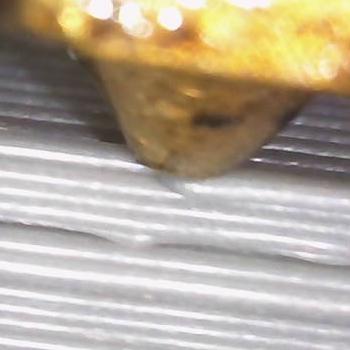
Flow rate: 162%